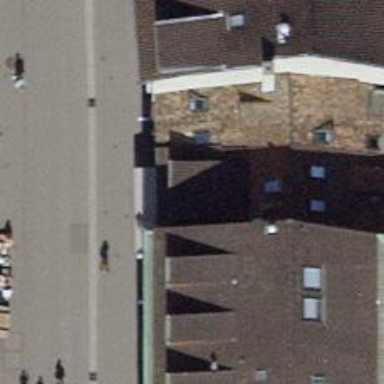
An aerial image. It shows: Clothing store.